Question: My question is bit lengthy. Kindly answer it only once you go through the whole problem.
I have implemented the Diamond Problem as follows:
'''
class Polygon
{
protected:
int sides;
public:
Polygon()
{
cout << "Polygon's Default Constructor being called." << endl;
}
Polygon(int a)
{
cout << "Polygon's parameterized Constructor being called." << endl;
sides = a;
}
void virtual Draw()
{
cout << "Polygon being drawn." << endl;
}
virtual ~Polygon()
{
cout << "Polygon's Destructor being called." << endl;
}
};
class Triangle : virtual public Polygon
{
int Angles[3];
public:
Triangle()
{
cout << "Triangle's Default Constructor being called." << endl;
}
Triangle(int a)
{
cout << "Triangle's parameterized Constructor being called." << endl;
sides = a;
}
Triangle(int a, int b) : Polygon(a)
{
cout << "Triangle's double parameterized Constructor being called." << endl;
//sides = a;
}
void virtual Draw()
{
cout << "Triangle being drawn." << endl;
}
~Triangle()
{
cout << "Triangle's Destructor being called." << endl;
}
};
class IsoscelesPolygon : virtual public Polygon
{
void virtual Draw()
{
cout << "Isosceles Polygon's Draw Called." << endl;
}
};
class IsoscelesTriangle : public Triangle, public IsoscelesPolygon
{
void Draw(int )
{
cout << "Isoceles Triangle's Draw() Called." << endl;
}
};
'''
It works perfectly fine and resolves the Diamond Problem due to virtual inheritance. But when I change 'Draw()' in 'IsocelesTriangle' to 'Draw(int)', it starts giving me error like this:

This error doesn't pop up and program successfully runs (in non-polymorphic way obviously) when I make the 'Draw()' in 'Polygon' as non-virtual. Why? What link does it ('virtual' function in base class) have to do with the signature of 'Draw()' in 'IsocelesTriangle'?
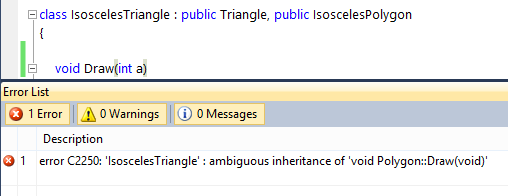
Answer: I believe the idea is that if you don't override 'Draw' in 'IsoscelesTriangle' (and changing the signature is not overriding anymore), you end up with 2 'Draw' functions in the final class 'IsoscelesTriangle', one from 'IsoscelesPolygon' and other from 'Triangle', and both try to override the 'Draw' from 'Polygon'. The compiler finds it ambiguous. Note that g++ spits out a more readable error:
'''
error: virtual function 'Polygon::Draw' has more than one final overrider in 'IsoscelesTriangle'
'''
The virtual inheritance just ensures that the base object 'Polygon' is not appearing twice in 'IsoscelesTriangle'. In your case, whenever you explicitly override 'Draw', the compiler hides the other 2 'Draw's coming from 'Triangle' and 'IsoscelesPolygon', so no more confusion.
PS: you'll find the same error even if you remove 'Draw' completely from 'IsoscelesTriangle'. Good question anyway, hope I got it right.
---
Now, regarding the last part of your question
> > This error doesn't pop up and program successfully runs (in non-polymorphic way obviously) when I make the Draw() in Polygon as non-virtual
The idea here is that now each 'Triangle' and 'IoscelesPolygon' declare 'Draw' as 'virtual', so basically they start with a clean state and overload the function 'Draw' from 'Polygon' (which was marked as non-virtual). You then end up with 2 'Draw' functions in 'IsoscelesTriangle', which are not trying to the 'Draw' from 'Polygon'.